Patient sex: M
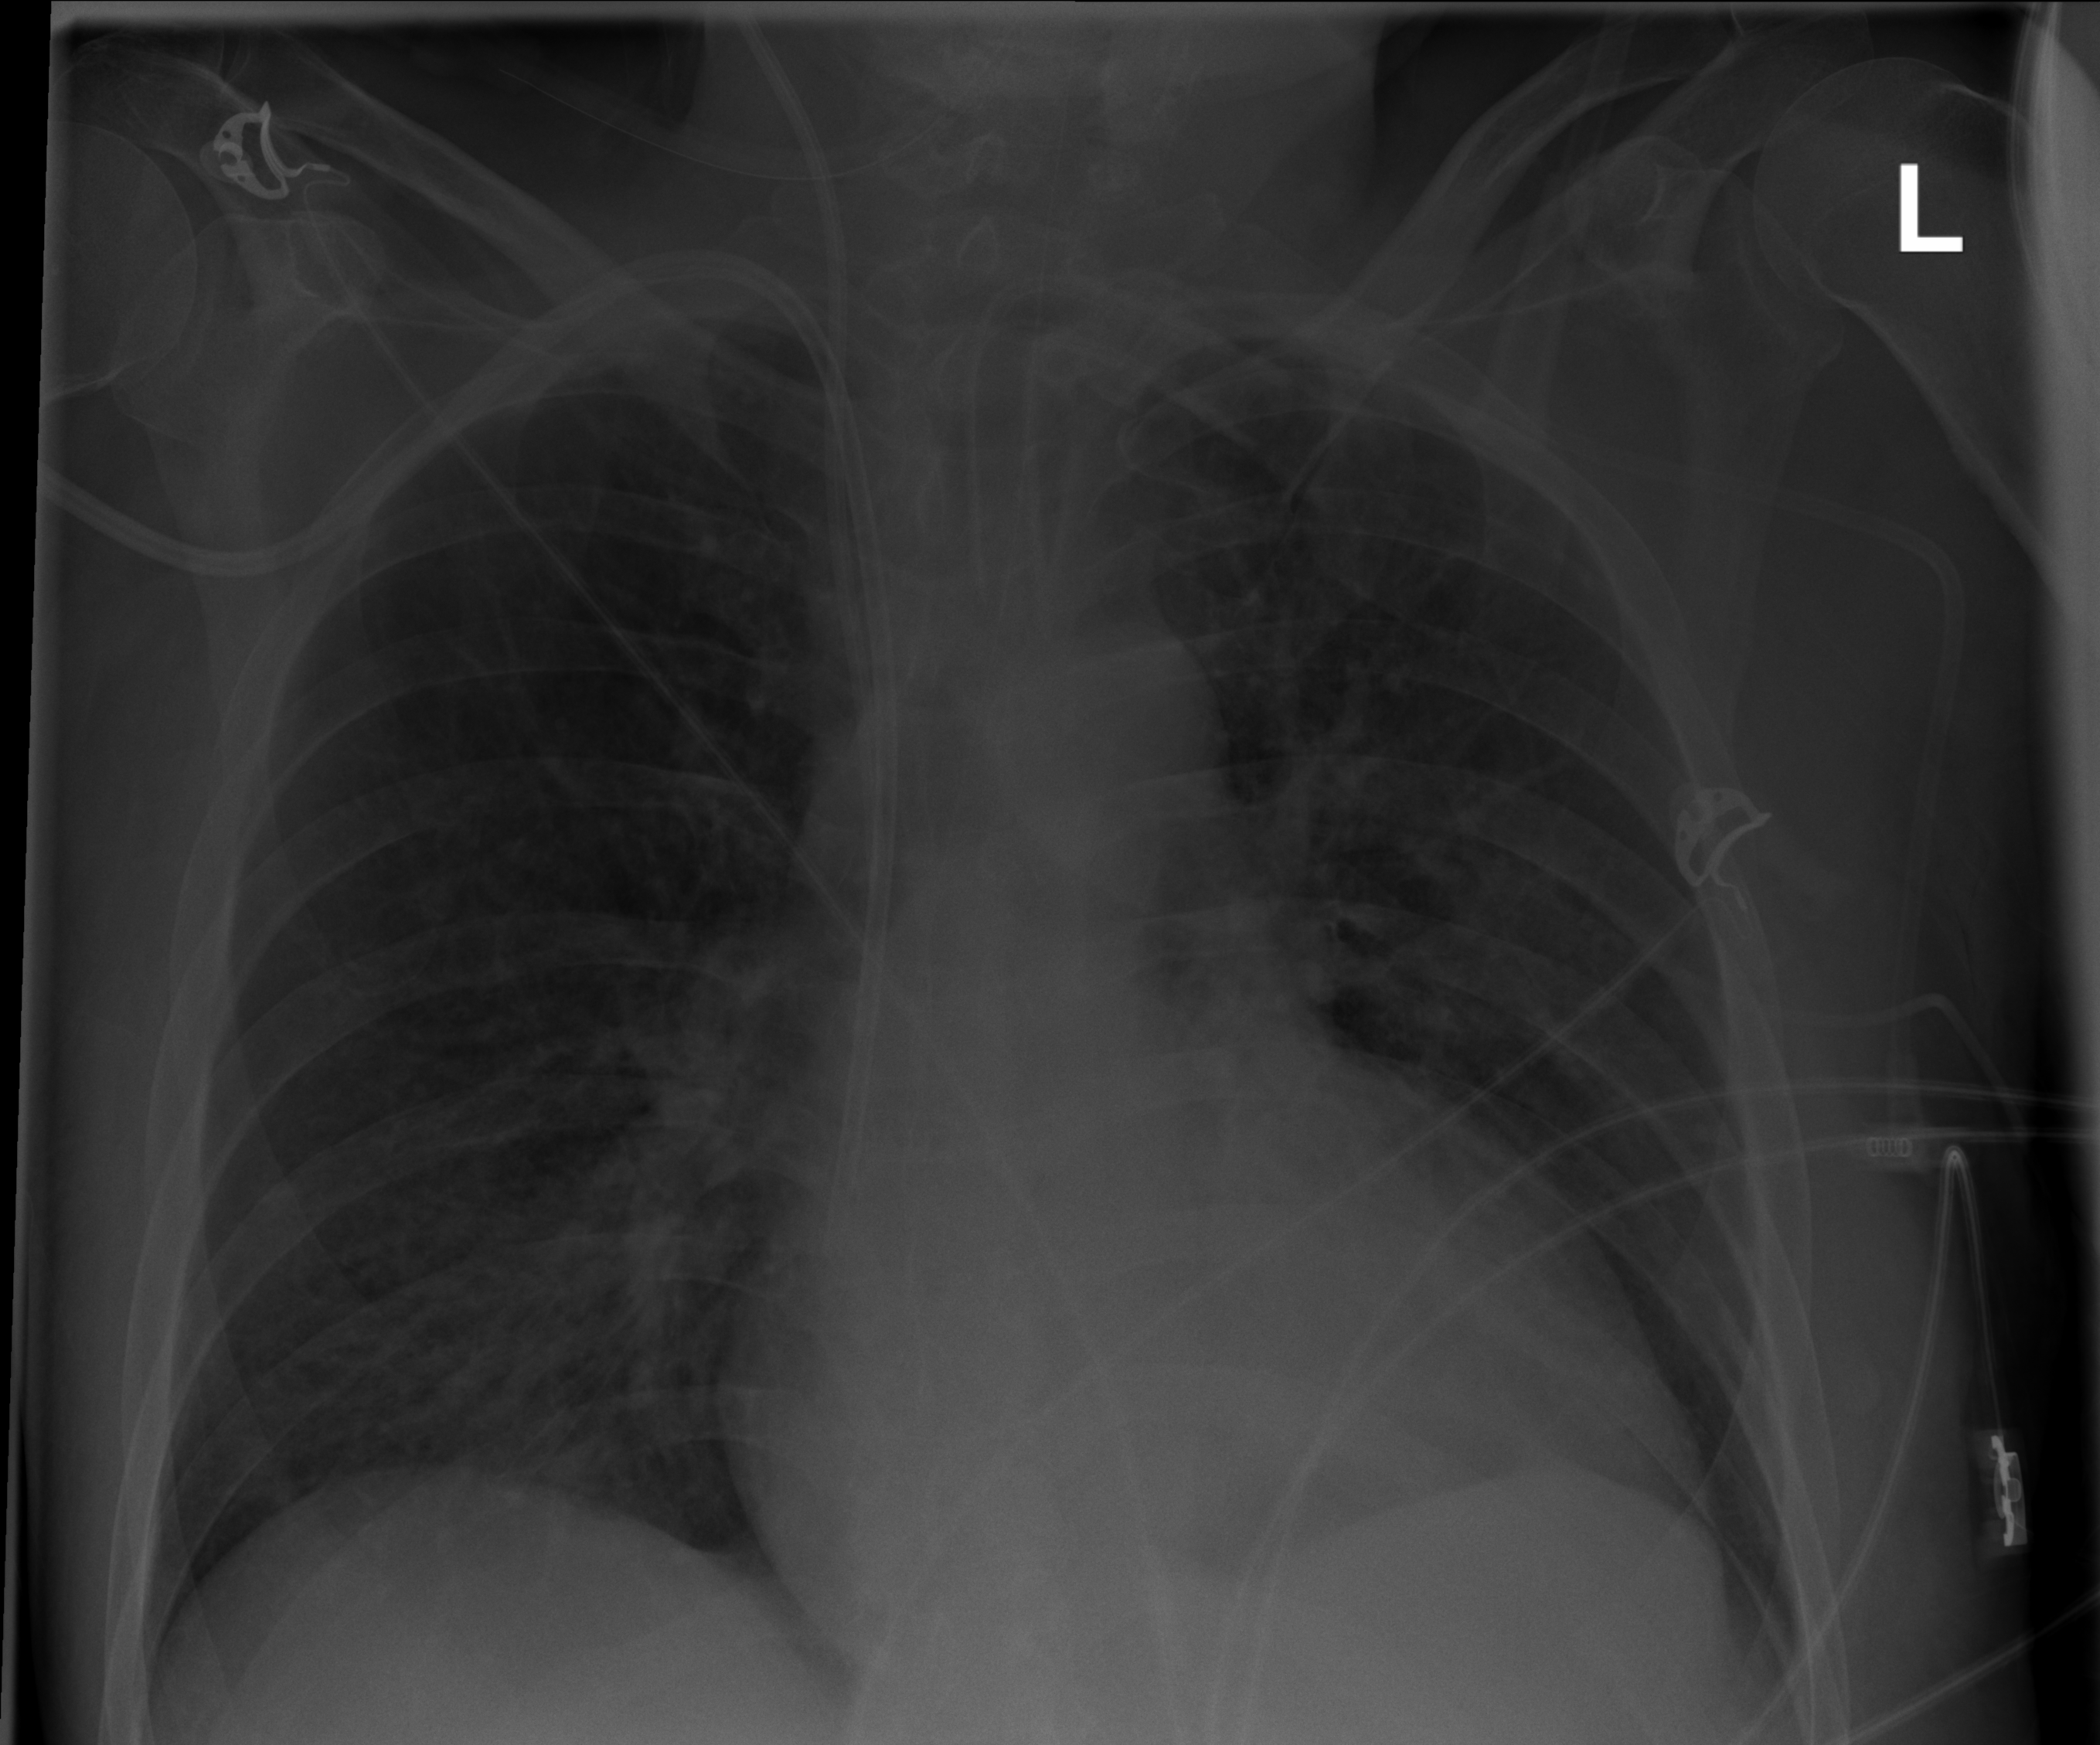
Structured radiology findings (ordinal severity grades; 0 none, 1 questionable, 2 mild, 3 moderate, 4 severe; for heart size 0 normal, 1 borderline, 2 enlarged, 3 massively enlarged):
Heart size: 2
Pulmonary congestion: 2
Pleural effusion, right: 0
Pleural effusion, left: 1
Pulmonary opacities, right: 2
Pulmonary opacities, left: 2
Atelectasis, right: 0
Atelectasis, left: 0